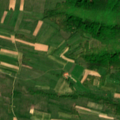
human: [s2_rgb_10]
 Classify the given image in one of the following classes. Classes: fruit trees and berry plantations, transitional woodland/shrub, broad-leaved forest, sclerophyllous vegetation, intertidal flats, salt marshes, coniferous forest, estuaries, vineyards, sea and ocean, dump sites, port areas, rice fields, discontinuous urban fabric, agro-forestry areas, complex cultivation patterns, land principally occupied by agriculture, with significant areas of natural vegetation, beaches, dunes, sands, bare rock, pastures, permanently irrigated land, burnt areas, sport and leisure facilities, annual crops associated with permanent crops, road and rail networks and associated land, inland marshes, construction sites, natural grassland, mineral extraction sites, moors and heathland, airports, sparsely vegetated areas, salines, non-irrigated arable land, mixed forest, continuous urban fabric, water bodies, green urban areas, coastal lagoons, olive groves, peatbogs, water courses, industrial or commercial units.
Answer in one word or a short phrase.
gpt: complex cultivation patterns, land principally occupied by agriculture, with significant areas of natural vegetation, broad-leaved forest